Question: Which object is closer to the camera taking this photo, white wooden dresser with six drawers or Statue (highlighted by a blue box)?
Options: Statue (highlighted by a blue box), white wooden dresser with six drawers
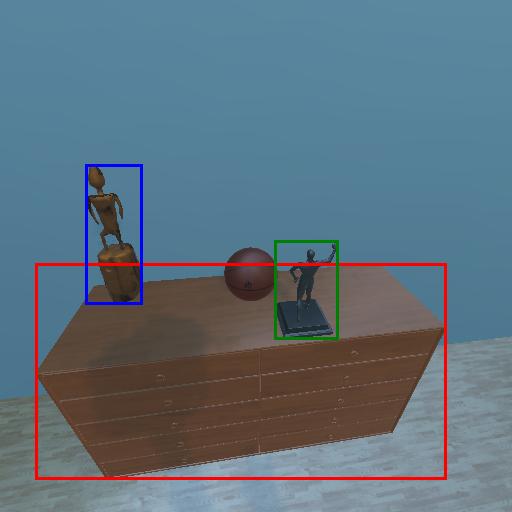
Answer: Statue (highlighted by a blue box)